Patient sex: M
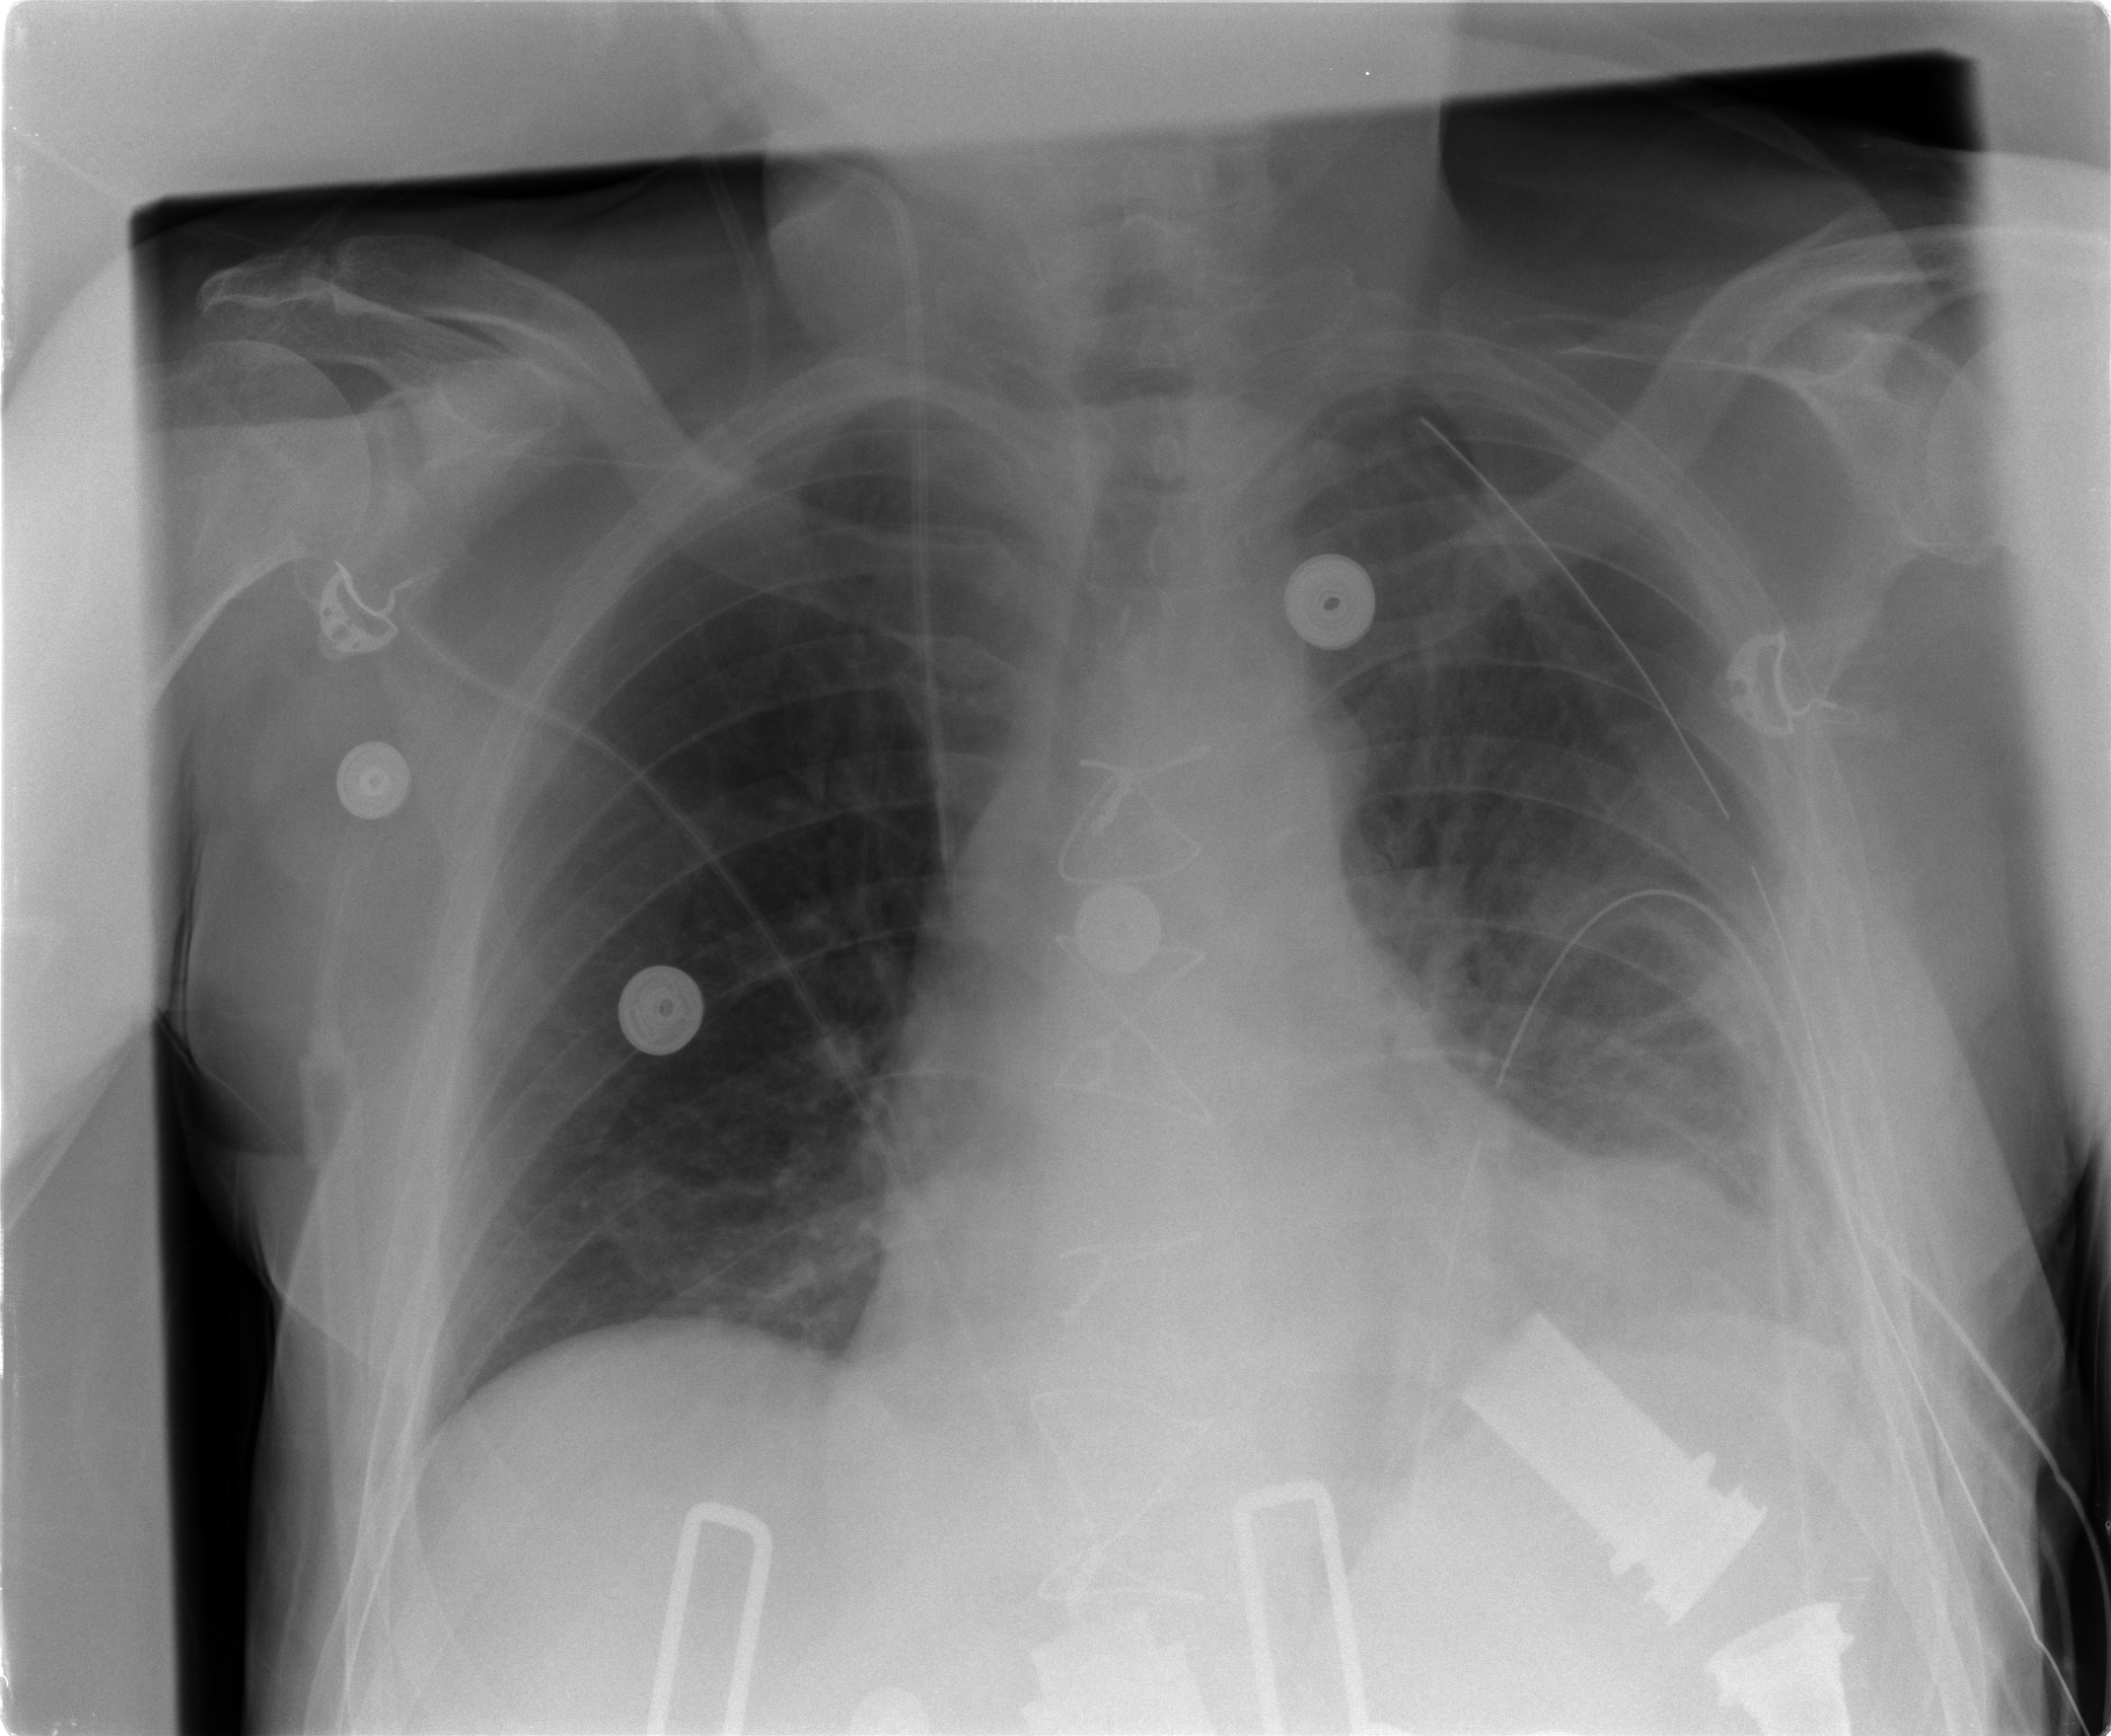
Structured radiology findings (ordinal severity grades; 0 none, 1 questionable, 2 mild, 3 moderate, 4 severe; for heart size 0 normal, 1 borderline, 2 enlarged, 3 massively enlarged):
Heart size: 2
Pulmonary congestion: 2
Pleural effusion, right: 0
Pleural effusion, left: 2
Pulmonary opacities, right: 1
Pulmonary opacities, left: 3
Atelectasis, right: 2
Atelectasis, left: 3